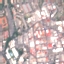
Land use / land cover: Industrial